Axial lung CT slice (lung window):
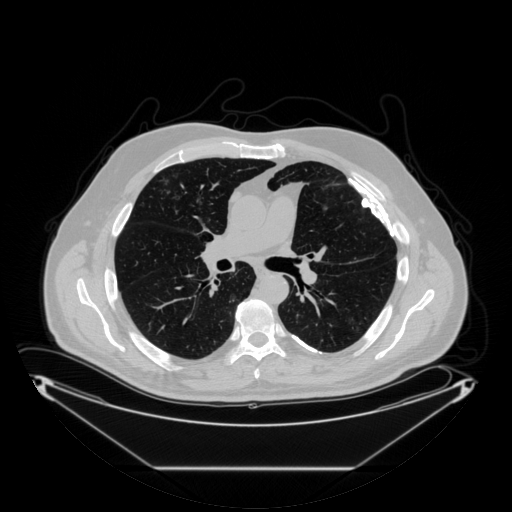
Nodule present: no